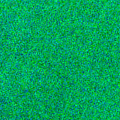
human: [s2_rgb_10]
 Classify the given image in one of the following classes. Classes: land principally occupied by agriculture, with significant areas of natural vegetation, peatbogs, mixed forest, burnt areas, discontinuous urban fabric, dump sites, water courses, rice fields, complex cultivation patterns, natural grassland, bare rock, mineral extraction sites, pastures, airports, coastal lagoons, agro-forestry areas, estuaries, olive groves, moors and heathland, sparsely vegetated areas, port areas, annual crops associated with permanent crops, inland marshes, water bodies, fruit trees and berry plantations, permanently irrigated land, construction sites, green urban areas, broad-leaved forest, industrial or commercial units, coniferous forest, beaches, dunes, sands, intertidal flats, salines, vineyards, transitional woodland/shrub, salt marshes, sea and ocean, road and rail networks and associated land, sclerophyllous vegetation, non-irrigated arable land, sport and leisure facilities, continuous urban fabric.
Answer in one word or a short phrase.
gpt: sea and ocean